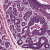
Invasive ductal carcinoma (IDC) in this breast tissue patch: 0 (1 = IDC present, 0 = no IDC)